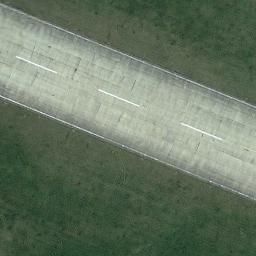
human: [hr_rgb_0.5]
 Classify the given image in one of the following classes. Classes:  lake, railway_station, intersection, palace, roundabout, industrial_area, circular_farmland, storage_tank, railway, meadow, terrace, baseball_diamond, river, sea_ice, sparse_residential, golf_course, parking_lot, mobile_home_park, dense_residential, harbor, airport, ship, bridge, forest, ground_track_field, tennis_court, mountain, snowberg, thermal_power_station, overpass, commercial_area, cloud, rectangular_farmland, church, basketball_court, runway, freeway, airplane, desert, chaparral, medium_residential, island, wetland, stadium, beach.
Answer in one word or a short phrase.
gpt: runway